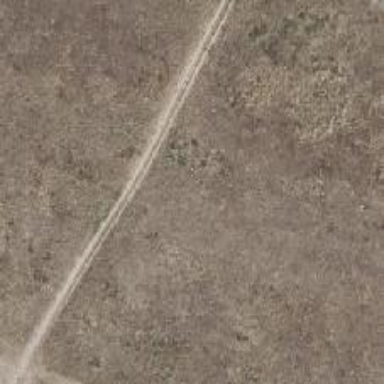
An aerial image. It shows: Ground path.